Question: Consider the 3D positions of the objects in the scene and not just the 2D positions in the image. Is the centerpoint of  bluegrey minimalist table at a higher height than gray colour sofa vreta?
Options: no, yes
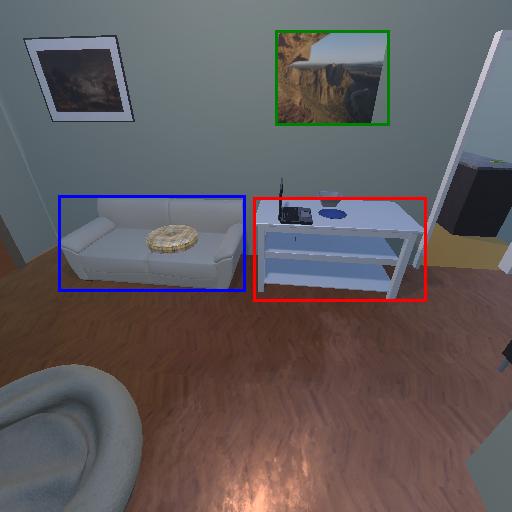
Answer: no